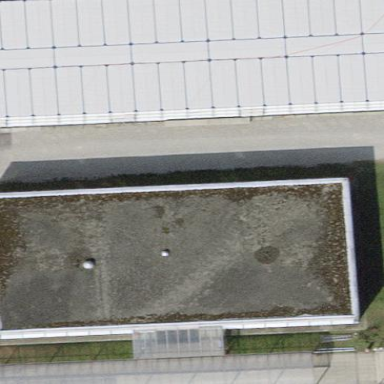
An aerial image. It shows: Flat-roofed school building.